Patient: sex M, age 76
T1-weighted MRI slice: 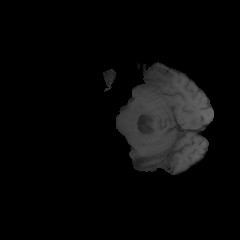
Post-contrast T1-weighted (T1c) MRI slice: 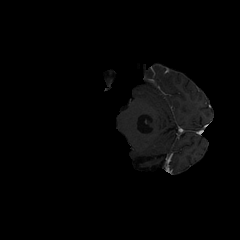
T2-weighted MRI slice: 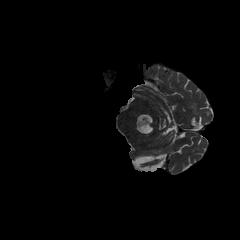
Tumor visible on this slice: no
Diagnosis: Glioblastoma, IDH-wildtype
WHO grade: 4